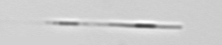
Label: Leptocylindrus